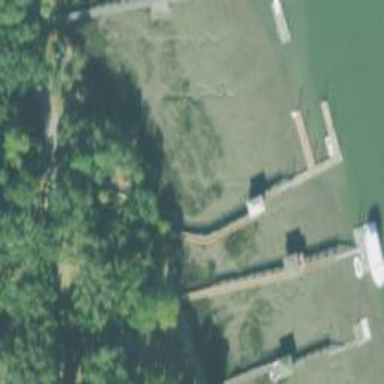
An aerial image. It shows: Slipway on leisure land.